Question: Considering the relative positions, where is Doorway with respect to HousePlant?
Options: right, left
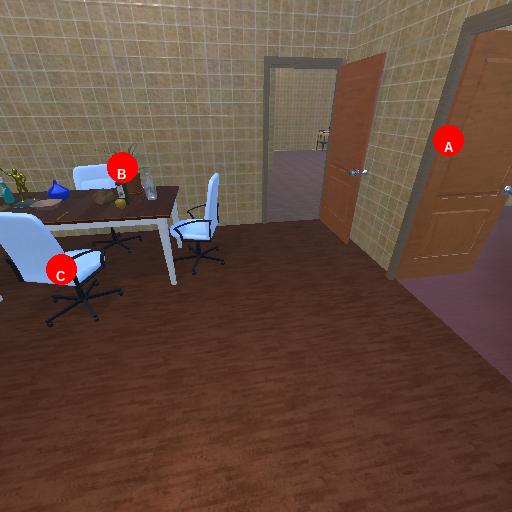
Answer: right